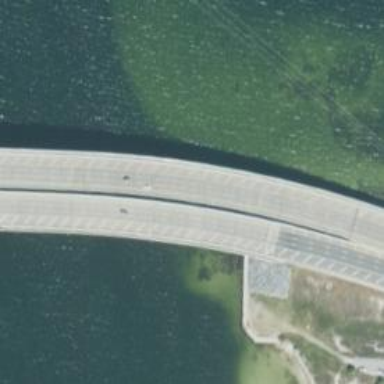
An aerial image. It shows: Bridge over trunk highway expressway.